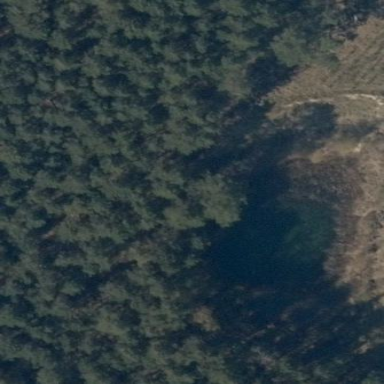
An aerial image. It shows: Pond surrounded by natural water.